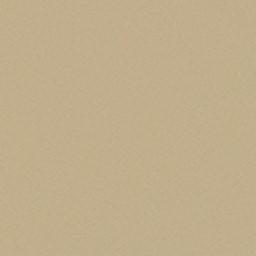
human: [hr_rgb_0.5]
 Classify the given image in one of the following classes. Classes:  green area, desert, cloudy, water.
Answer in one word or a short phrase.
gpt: desert